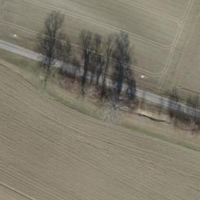
EUNIS habitat code: 52
Species observed at this site:
Beta vulgaris